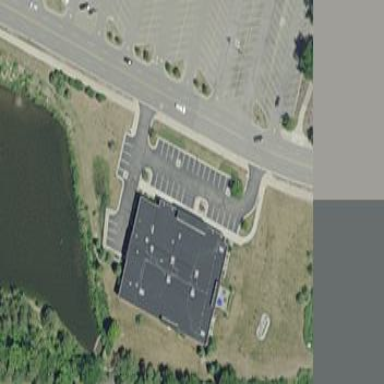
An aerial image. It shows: Commercial building.